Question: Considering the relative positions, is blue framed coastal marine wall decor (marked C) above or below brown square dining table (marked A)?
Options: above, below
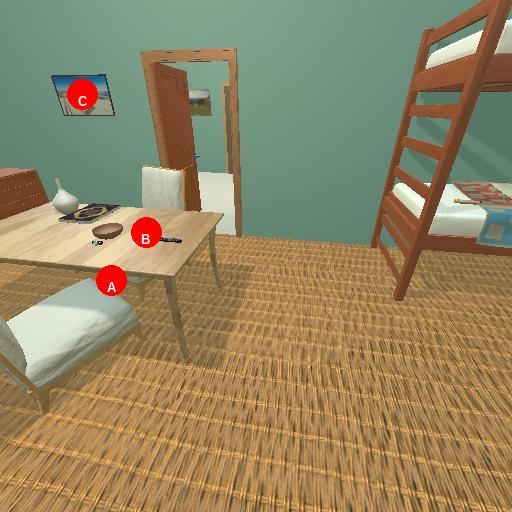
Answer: above